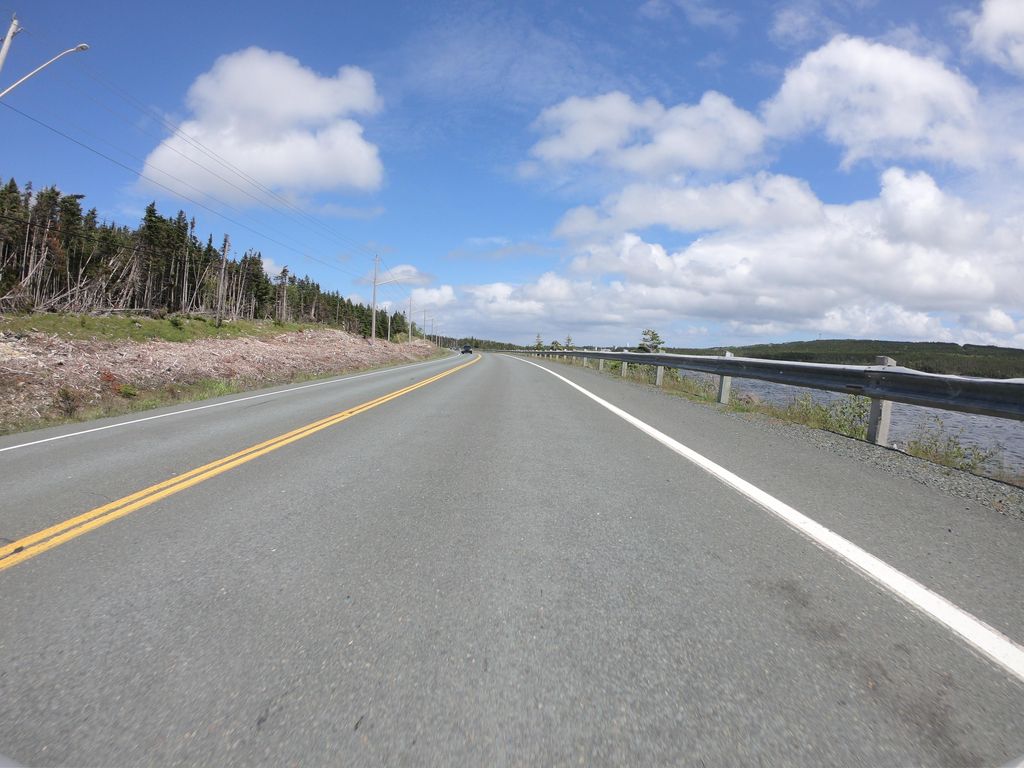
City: st_johns